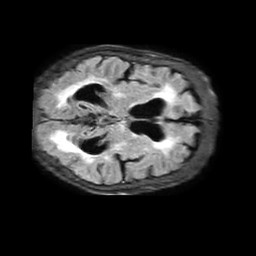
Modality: FLAIR
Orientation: axial
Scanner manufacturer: philips
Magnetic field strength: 1.5 T
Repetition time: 6 s
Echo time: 0.1031 s